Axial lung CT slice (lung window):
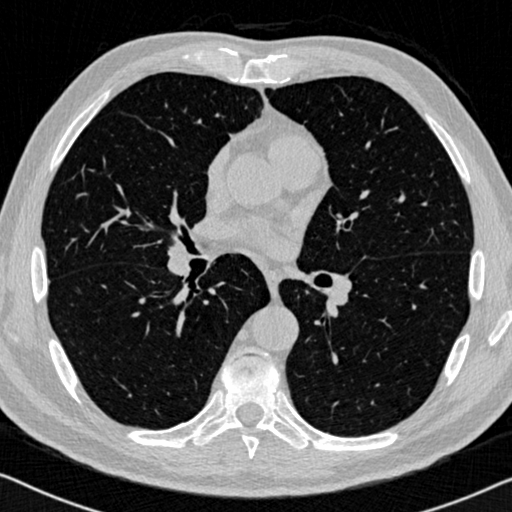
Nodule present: no